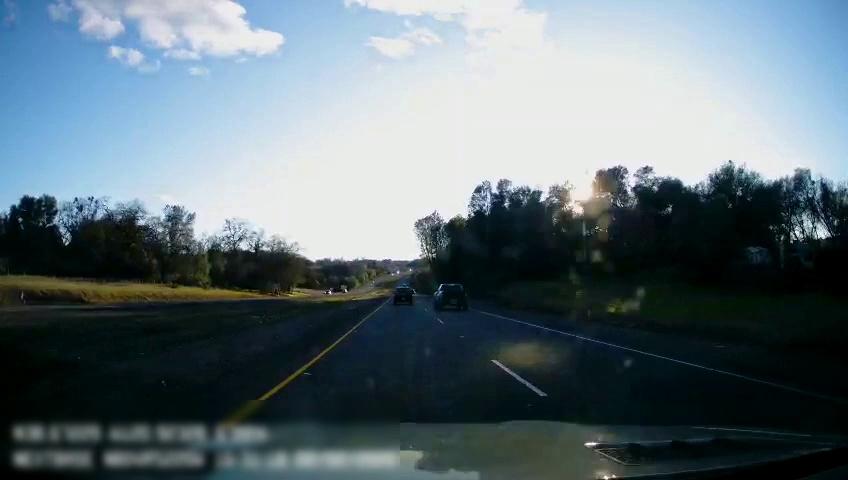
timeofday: Day
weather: Sunny
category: Drivable Space
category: Drivable Space
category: Vehicles | Truck
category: Vehicles | SUV
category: Lanes | Current Lane
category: Lanes | Current Lane
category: Lanes | Alternate Lane